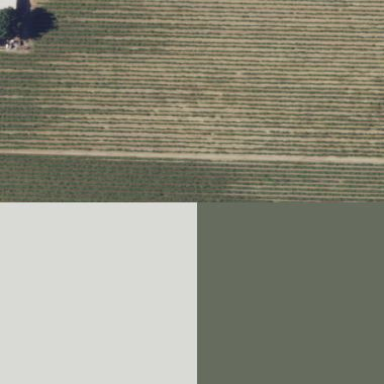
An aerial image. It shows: Vineyard growing grapes.